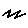
Label: zigzag